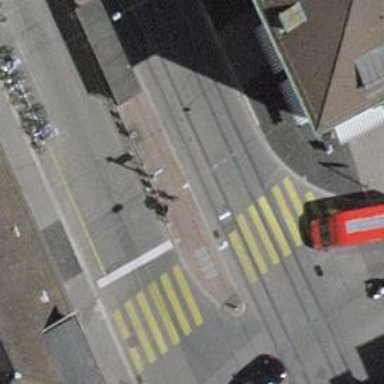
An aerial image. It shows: Tram stop for public transport.